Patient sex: M
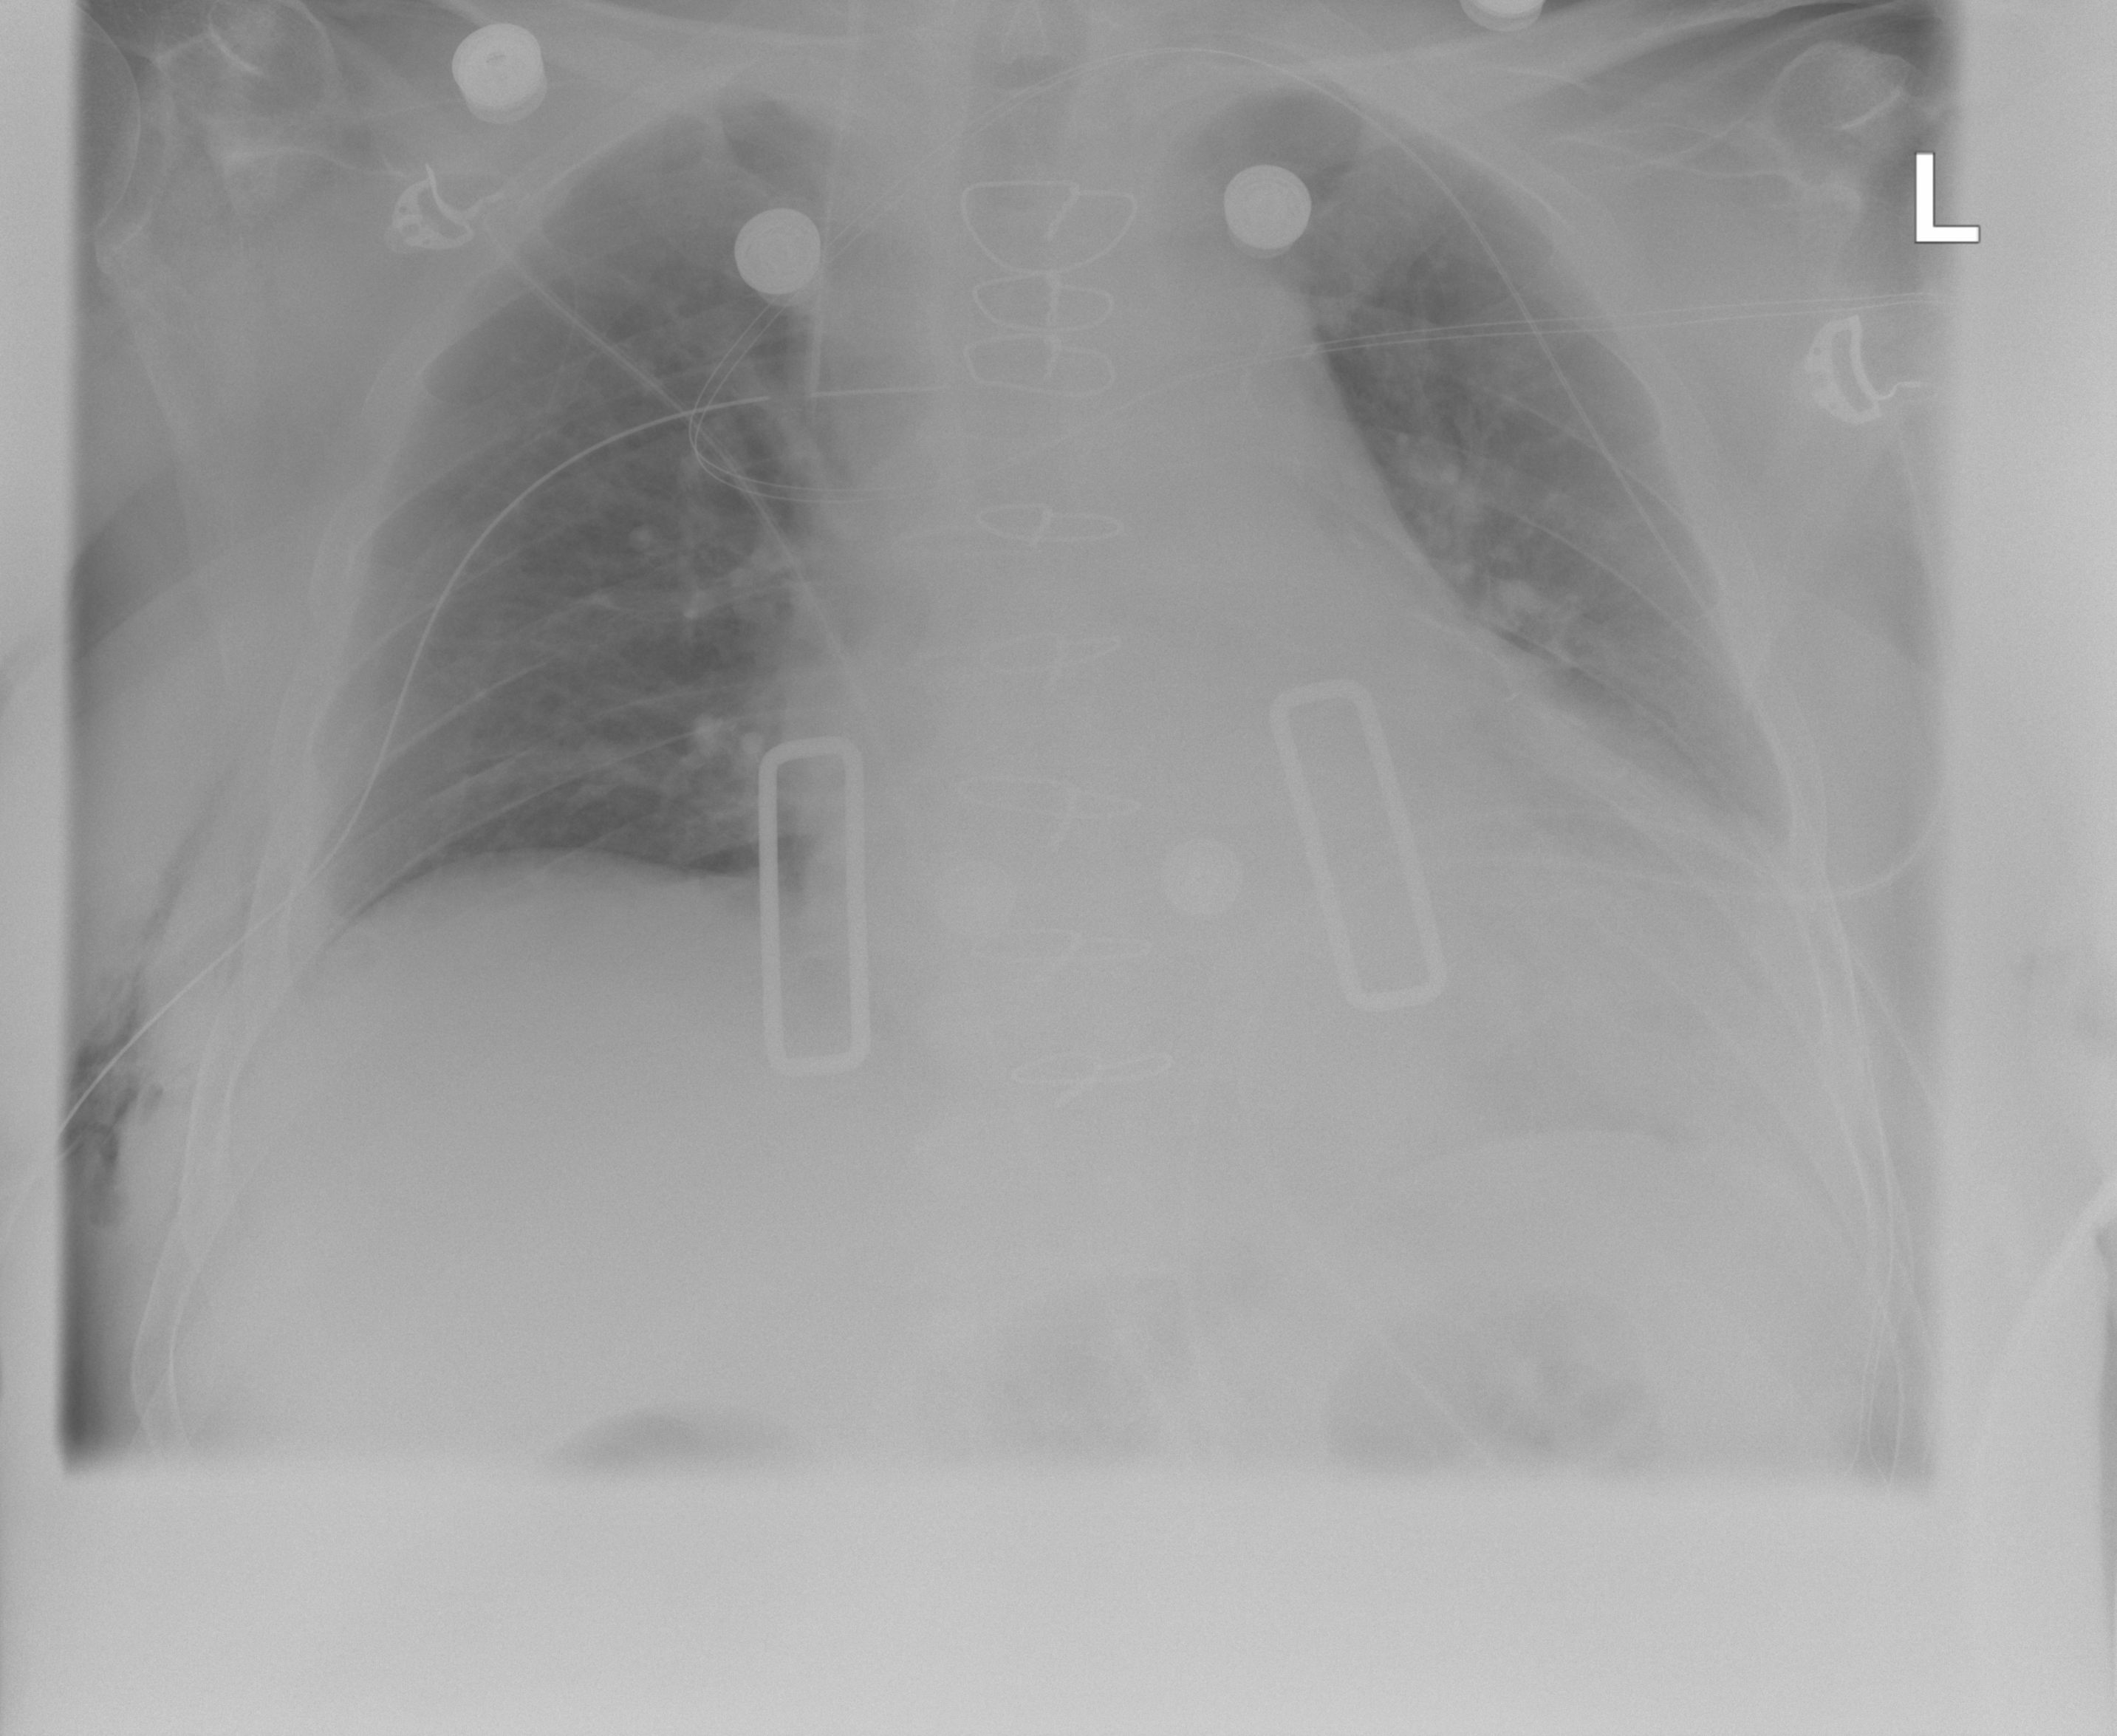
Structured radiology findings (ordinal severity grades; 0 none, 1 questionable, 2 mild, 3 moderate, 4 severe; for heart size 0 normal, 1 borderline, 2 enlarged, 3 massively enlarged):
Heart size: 2
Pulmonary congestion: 0
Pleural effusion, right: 0
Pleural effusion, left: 0
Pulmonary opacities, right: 0
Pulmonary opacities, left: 0
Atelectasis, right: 2
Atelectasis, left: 0